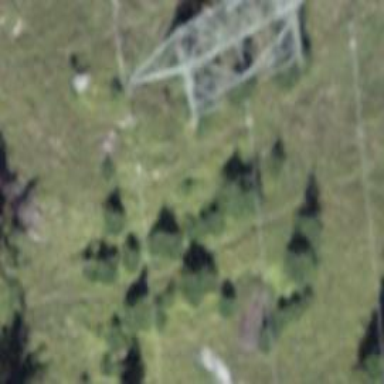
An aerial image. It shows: Three power lines with cables.